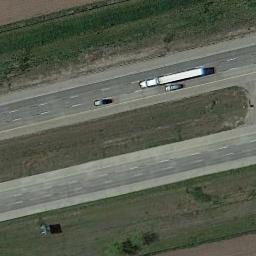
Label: freeway